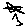
Label: star